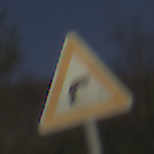
Verkehrszeichen: KurveRechts
Umgebung: Outdoor, Nature
Tageszeit: SunriseSunset
Wetter: Clear
Licht: Natural
Jahreszeit: NotSpecified
Kontrast: HighContrast